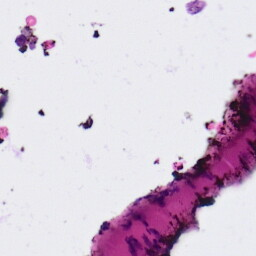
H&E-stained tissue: Ovarian